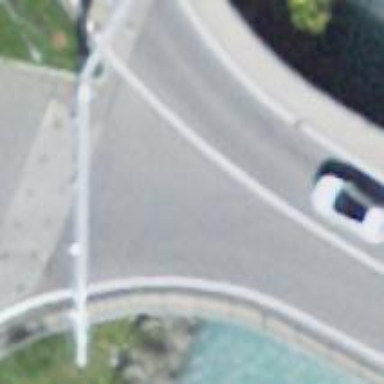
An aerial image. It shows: Primary highway bridge with asphalt surface.